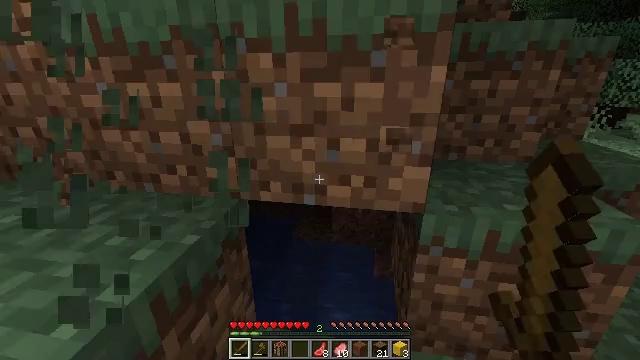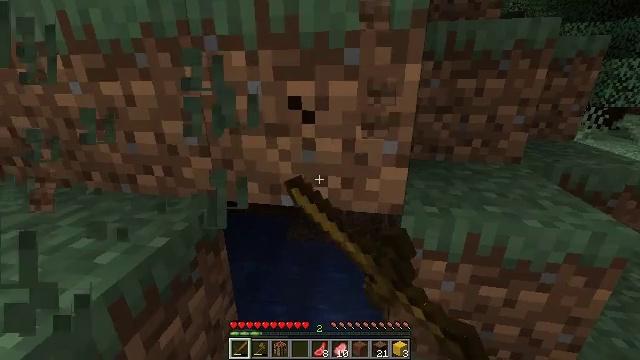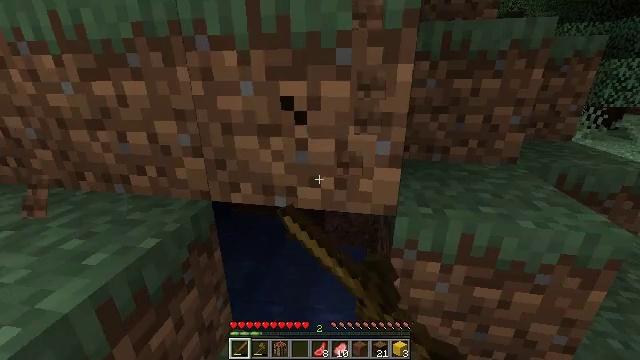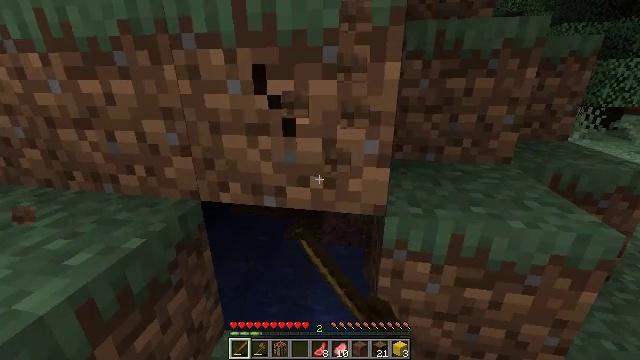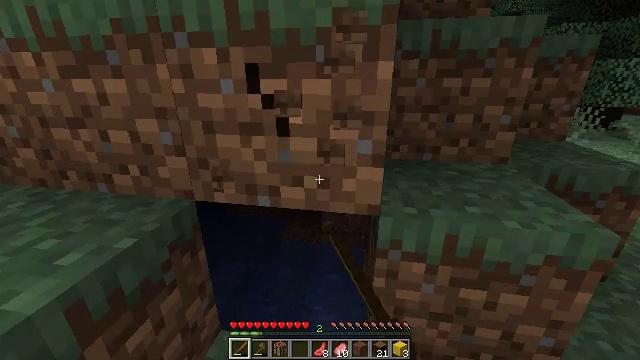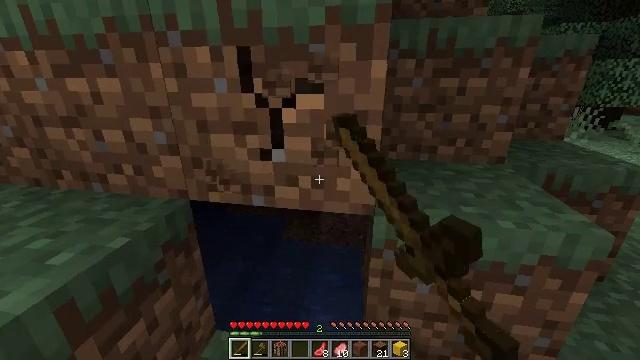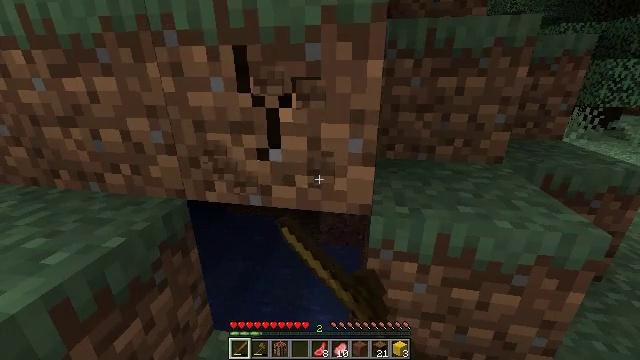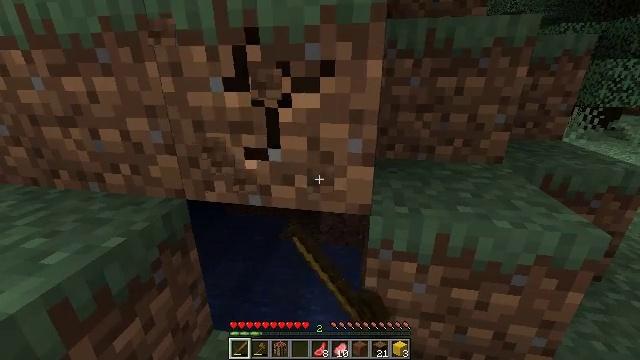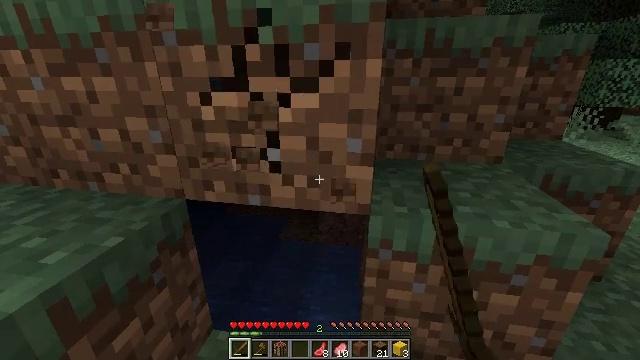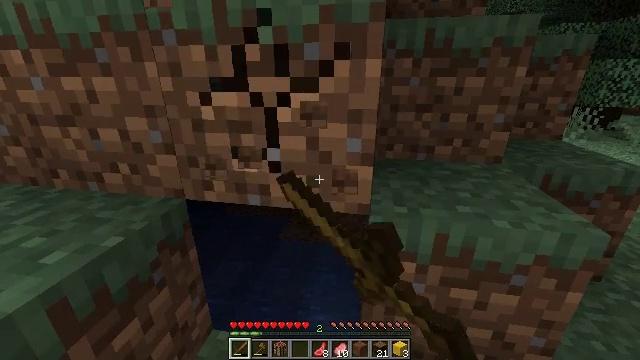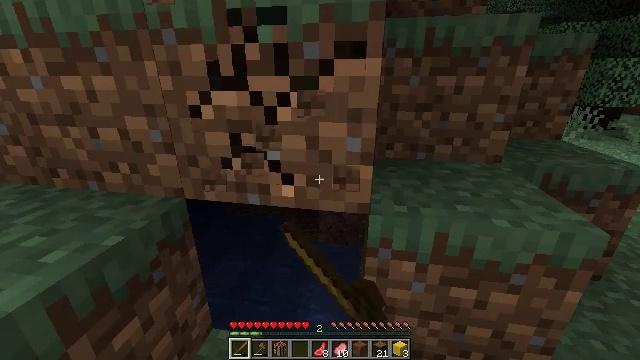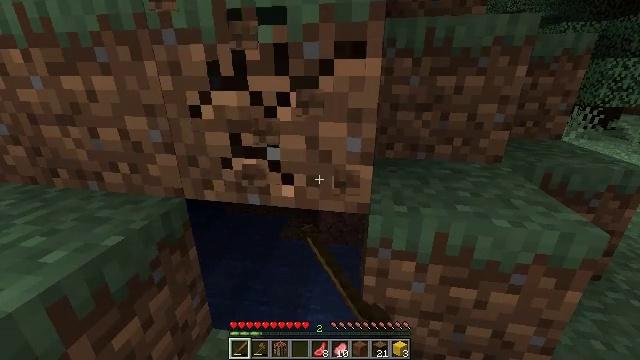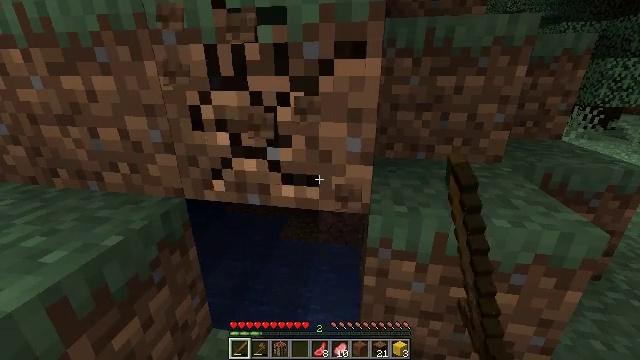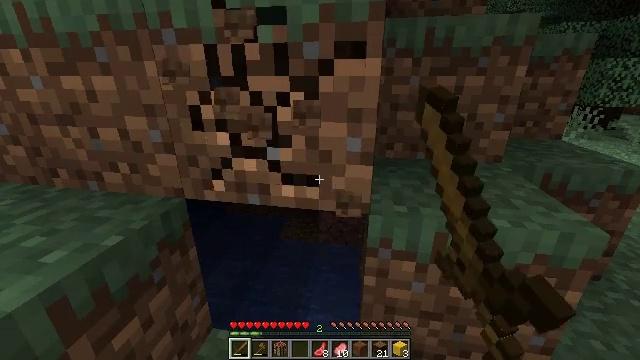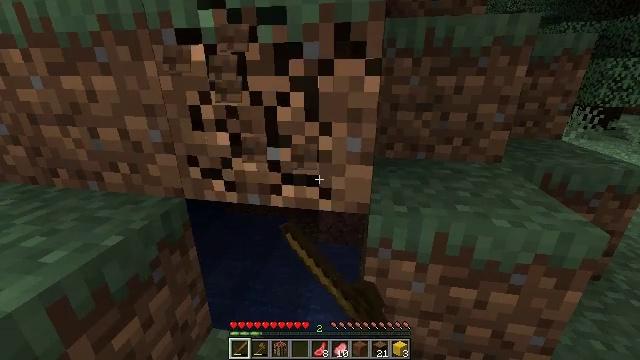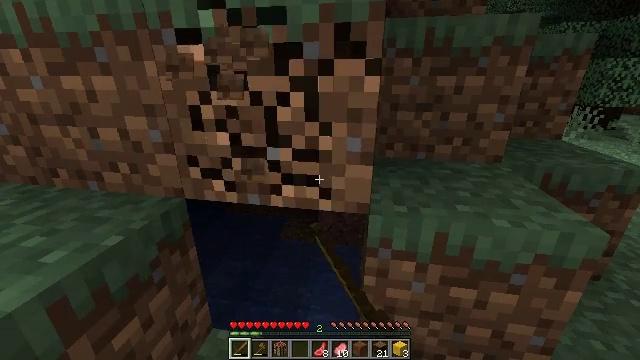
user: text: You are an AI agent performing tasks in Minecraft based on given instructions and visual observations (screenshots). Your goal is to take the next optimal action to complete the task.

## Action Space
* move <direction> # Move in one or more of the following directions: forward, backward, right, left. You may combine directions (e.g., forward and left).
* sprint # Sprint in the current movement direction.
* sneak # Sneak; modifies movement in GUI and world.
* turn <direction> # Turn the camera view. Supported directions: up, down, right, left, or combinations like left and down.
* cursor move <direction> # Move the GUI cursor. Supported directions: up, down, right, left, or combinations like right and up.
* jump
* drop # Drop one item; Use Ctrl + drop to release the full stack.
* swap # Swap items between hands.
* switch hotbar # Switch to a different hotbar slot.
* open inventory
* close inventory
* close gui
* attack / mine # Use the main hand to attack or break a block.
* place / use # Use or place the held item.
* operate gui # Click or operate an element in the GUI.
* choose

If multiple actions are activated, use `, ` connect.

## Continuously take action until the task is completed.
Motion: motion action
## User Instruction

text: Collect the grass block using a shovel.
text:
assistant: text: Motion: attack / mine
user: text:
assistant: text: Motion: attack / mine
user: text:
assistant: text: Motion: attack / mine
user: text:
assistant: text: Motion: attack / mine
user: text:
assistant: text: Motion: attack / mine
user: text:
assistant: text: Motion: attack / mine
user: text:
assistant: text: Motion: attack / mine
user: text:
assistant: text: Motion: attack / mine
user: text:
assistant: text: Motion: attack / mine
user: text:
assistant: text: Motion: attack / mine
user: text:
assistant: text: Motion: attack / mine
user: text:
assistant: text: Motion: attack / mine
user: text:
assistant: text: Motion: attack / mine
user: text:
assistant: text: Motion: attack / mine
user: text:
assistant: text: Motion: attack / mine
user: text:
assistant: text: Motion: attack / mine
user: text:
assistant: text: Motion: attack / mine
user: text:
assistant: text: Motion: attack / mine
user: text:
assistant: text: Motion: attack / mine
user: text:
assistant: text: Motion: attack / mine
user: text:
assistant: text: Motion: attack / mine
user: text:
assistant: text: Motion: attack / mine